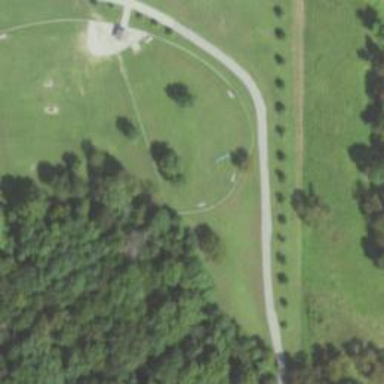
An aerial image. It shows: Dog park enclosed by chain-link fence.